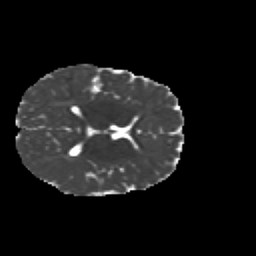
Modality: MD
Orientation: axial
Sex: male
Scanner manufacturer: siemens
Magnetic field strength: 3 T
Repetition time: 5 s
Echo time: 0.071 s